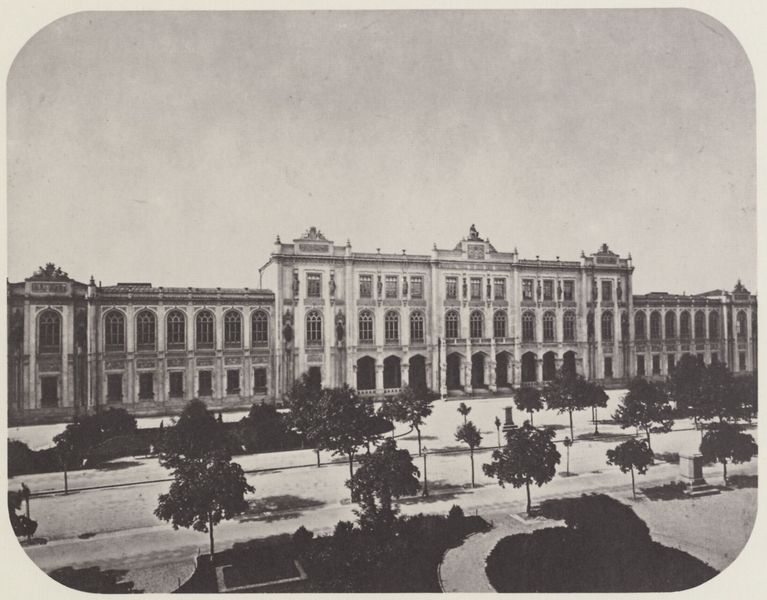
Titel: München, Maximilianstraße - Altes Nationalmuseum
Künstler: Joseph Albert
Standort: München
Institution: Bayerische Staatsbibliothek
Schlagwörter: baum, dunkel, flügel, himmel, schatten, weiß, bäume, stadt, fenster, frankreich, grau, hell, schwarz, strasse, symbol, säulen, anlage, dach, gebäude, gras, haus, park, parkanlage, rasen, schloss, weg, zaun, architektur, barock, sockel, strauch, busch, büsche, gitter, sonne, sträucher, wege, figur, front, garten, ansicht, bogen, fassade, leer, allee, platz, pilaster, figuren, rundbogen, kaiser, hotel, jugendstil, symmetrie, einheit, ornamente, geländer, stufen, menschenleer, tor, foto, fotografie, eingang, arkade, gehsteig, münchen, palast, torbogen, balustrade, symmetrisch, schwarz-weiß, bahnhof, topografie, kapitelle, photo, fries, sims, seiten, gesims, skulpturen, alleen, portale, risalit, residenz, rundbögen, herzog, schlos, beet, beete, historismus, etagen, geschosse, wien, louvre, abgerundet, schwar, bauwerk, palais, aufriss, dreigeschossig, kolossalordnung, mittelbau, attika, piano nobile, fensterreichen, bogenfenster, dack, trakt, fasade, eklektizismus, ekklektizismus, maximilianstrasse, schönbrunn, dokumentation, facetten, rabatten, schlossgarten, völkerkundemuseum, avenue, historisches gebäude, residenzgarten, baumallee, corp de logis, sammetrie, tobögen, schwarz weiß fotografie, iß, ege, 19. jahrhundert, eg, schlossburg, palassst